Question: Look at this picture :

here is the code that transparent's the frame:
'''
GraphicsEnvironment ge =
GraphicsEnvironment.getLocalGraphicsEnvironment();
GraphicsDevice gd = ge.getDefaultScreenDevice();
if (!gd.isWindowTranslucencySupported(TRANSLUCENT)) {
System.err.println(
"Translucency is not supported");
System.exit(0);
}
JFrame.setDefaultLookAndFeelDecorated(true);
'''
this works good but when trying to enable LookAndFeel by adding
'''
try {
for (javax.swing.UIManager.LookAndFeelInfo info : javax.swing.UIManager.getInstalledLookAndFeels()) {
if ("Nimbus".equals(info.getName())) {
javax.swing.UIManager.setLookAndFeel(info.getClassName());
break;
}
}
}catch(.......)
'''
it gives me this error
> Exception in thread "AWT-EventQueue-0" java.awt.IllegalComponentStateException: The frame is decorated
What's this error ? and how to solve it ?
Thanks for your answers and suggestions.
EDIT
Question Asked/CrossPosted
- <URL>
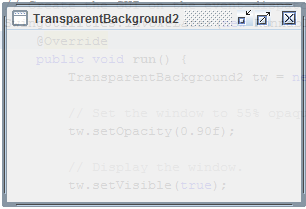
Answer: - accepted answer by <URL>, then after is possible whatever with rest of- problably required short delaying by Swing Timer
.
'''
import java.awt.BorderLayout;
import java.awt.Color;
import java.awt.Font;
import java.awt.Shape;
import java.awt.event.ActionEvent;
import java.awt.event.ActionListener;
import java.awt.geom.Ellipse2D;
import java.util.logging.Level;
import java.util.logging.Logger;
import javax.swing.JButton;
import javax.swing.JFrame;
import javax.swing.JLabel;
import javax.swing.SwingUtilities;
import javax.swing.Timer;
import javax.swing.UIManager;
import javax.swing.UnsupportedLookAndFeelException;
public class DemoWindows implements ActionListener {
public static void main(String[] args) {
// create a new demo, and update it every 50 mSec
new Timer(30, new DemoWindows()).start();
}
int phase = 0; // demo runs a number of consecutive phases
int count = 0; // each of which takes a number of timesteps
JFrame window1 = new JFrame("Java windows demo");
JLabel text1 = new JLabel("<HTML><H1>Hello" + "<BR>Everyone");
// "<HTML><H1>This is a demo of some of the effects"
// + "<BR>that can be achieved with the new Java"
// + "<BR>transparent window methods</H1>"
// + "<BR>(requires latest version of Java)");
JFrame window2 = new JFrame("Java windows demo");
JLabel text2 = new JLabel("<HTML><center>Java<BR>rocks");
JButton button = new JButton("Whatever");
int w, h, r, x, y; // parameters of iris circle
DemoWindows() {
// build and diplay the windows
window1.add(text1);
window1.pack();
window1.setLocationRelativeTo(null);
window1.setVisible(true);
window2.setUndecorated(true);
window2.setBackground(new Color(0, 0, 0, 0)); // alpha <1 = transparent
window2.setOpacity(0.0f);
text2.setFont(new Font("Arial", 1, 60));
text2.setForeground(Color.red);
window2.add(text2);
window2.add(button, BorderLayout.SOUTH);
window2.pack();
window2.setLocationRelativeTo(null);
window2.setVisible(true);
// parameters of the smallest circle that encloses window2
// this is the starting pouint for the "iris out" effect
w = window2.getWidth();
h = window2.getHeight();
r = (int) Math.sqrt(w * w + h * h) / 2; // radius
x = w / 2 - r; // top left coordinates of circle
y = h / 2 - r;
}
@Override
public void actionPerformed(ActionEvent e) {
try {// L&F changed on Runtime, repeatly fired from Swing Timer
UIManager.setLookAndFeel("com.sun.java.swing.plaf.nimbus.NimbusLookAndFeel");
} catch (ClassNotFoundException ex) {
Logger.getLogger(DemoWindows.class.getName()).log(Level.SEVERE, null, ex);
} catch (InstantiationException ex) {
Logger.getLogger(DemoWindows.class.getName()).log(Level.SEVERE, null, ex);
} catch (IllegalAccessException ex) {
Logger.getLogger(DemoWindows.class.getName()).log(Level.SEVERE, null, ex);
} catch (UnsupportedLookAndFeelException ex) {
Logger.getLogger(DemoWindows.class.getName()).log(Level.SEVERE, null, ex);
}
SwingUtilities.updateComponentTreeUI(window2);
// called by timer 20 times per sec
// goes thru a number of phases, each a few seconds long
switch (phase) {
case 0: { // initial pause
if (++count > 50) {
phase = 1; // go to next phase
count = 0;
}
break;
}
case 1: { // fade in
if (++count < 100) {
window2.setOpacity(0.01f * count);
} else {
phase = 2; // go to next phase
count = 0;
}
break;
}
case 2: { // move
if (++count < 160) {
if (count < 28 || count > 80) {// pause for best effect
window2.setLocation(window2.getX() + 1, window2.getY() + 1);
}
} else {
phase = 3; // go to next phase
count = 0;
}
break;
}
case 3: {// iris out
if (++count < r) {
Shape shape = new Ellipse2D.Double(
x + count, y + count, 2 * (r - count), 2 * (r - count));
window2.setShape(shape);
} else {
phase = 99; // go to final (exit) phase
}
break;
}
case 99:
System.exit(0);
}
}
}
'''